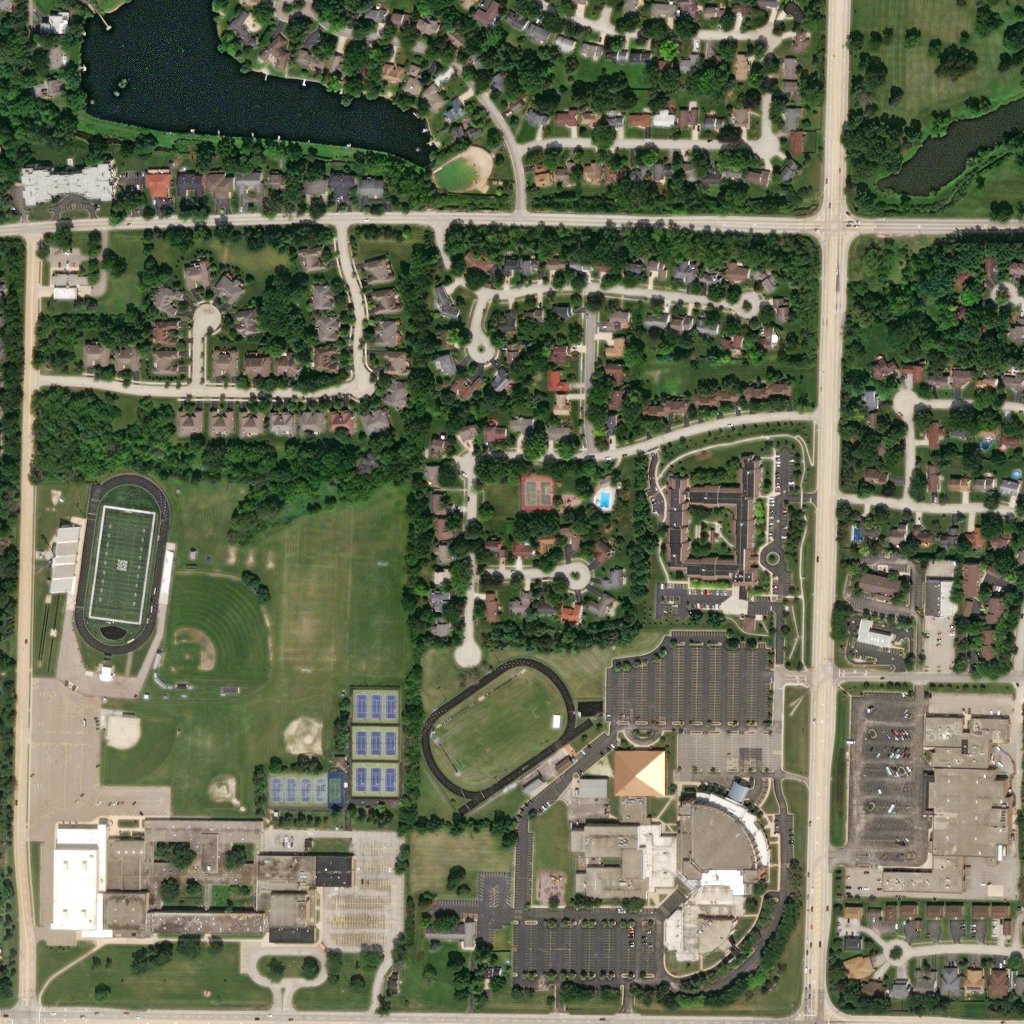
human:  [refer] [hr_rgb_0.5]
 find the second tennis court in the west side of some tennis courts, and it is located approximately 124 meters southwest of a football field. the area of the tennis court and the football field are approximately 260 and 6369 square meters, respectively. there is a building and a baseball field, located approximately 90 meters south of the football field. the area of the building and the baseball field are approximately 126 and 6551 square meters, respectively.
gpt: <box>[[27, 76, 28, 78, 0]]</box>